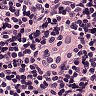
Metastatic tissue present: no